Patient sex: M
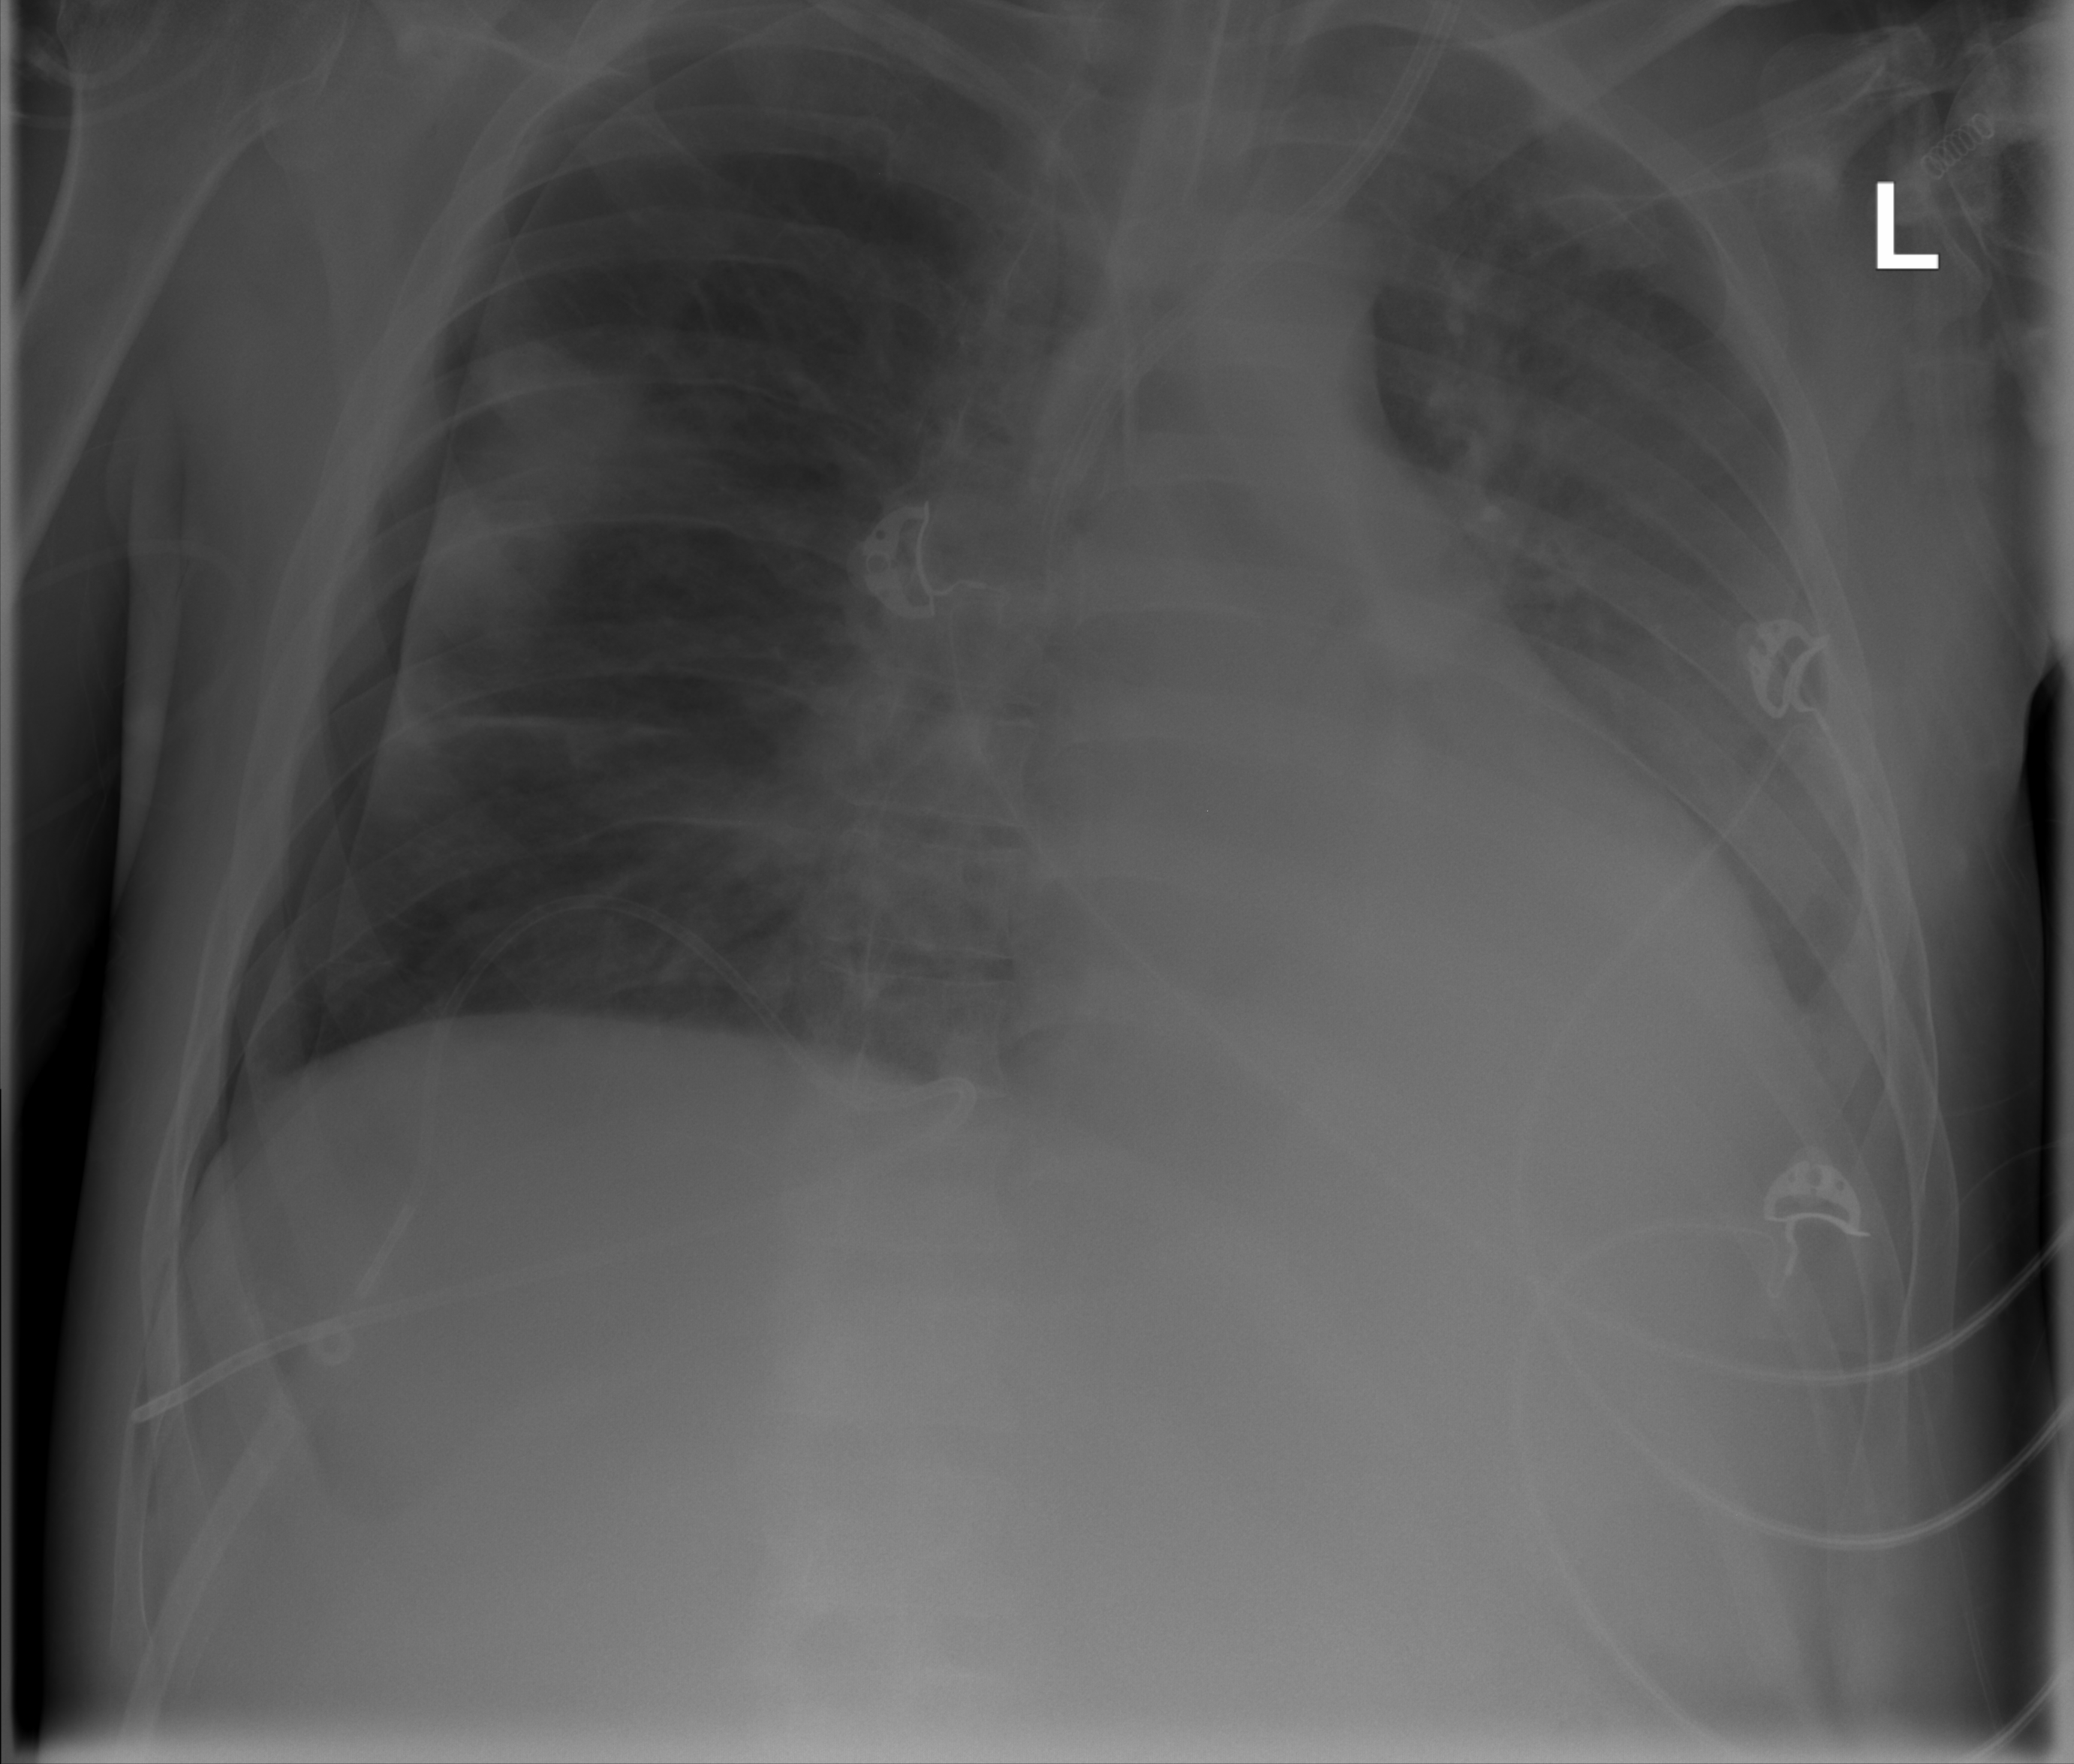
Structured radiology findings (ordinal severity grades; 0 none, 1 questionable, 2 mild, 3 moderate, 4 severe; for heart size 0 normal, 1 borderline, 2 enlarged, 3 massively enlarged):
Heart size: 2
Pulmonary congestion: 2
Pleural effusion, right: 0
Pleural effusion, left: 0
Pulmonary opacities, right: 2
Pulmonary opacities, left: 2
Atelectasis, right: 0
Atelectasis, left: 0